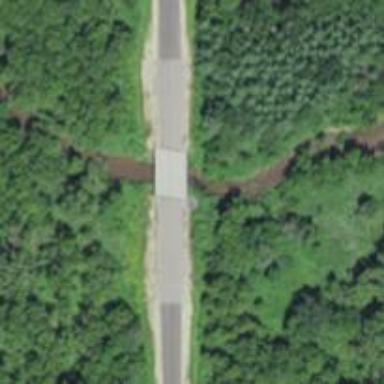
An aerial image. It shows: Secondary road with bridge.